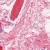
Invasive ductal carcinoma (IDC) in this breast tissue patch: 0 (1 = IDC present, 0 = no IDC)